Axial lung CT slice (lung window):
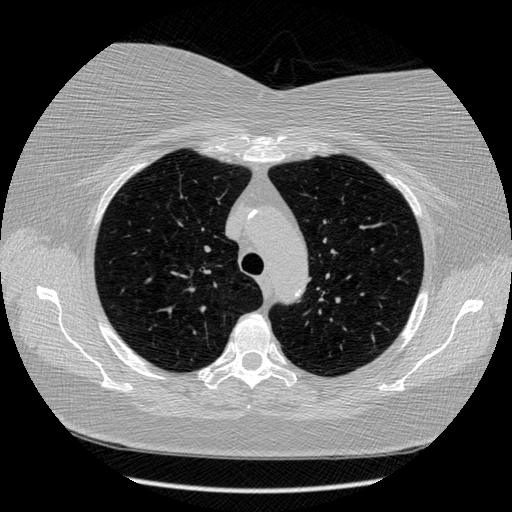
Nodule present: no